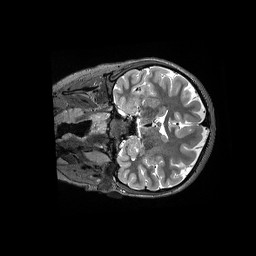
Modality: T2w
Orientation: coronal
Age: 16
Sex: female
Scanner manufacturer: siemens
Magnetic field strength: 3 T
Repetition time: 3.2 s
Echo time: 0.564 s